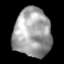
Tissue: lung
Cell type: Epithelial cells
Senescence score: 0.1882
Nuclear area (px): 1779
Mean DAPI intensity: 161.61